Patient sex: M
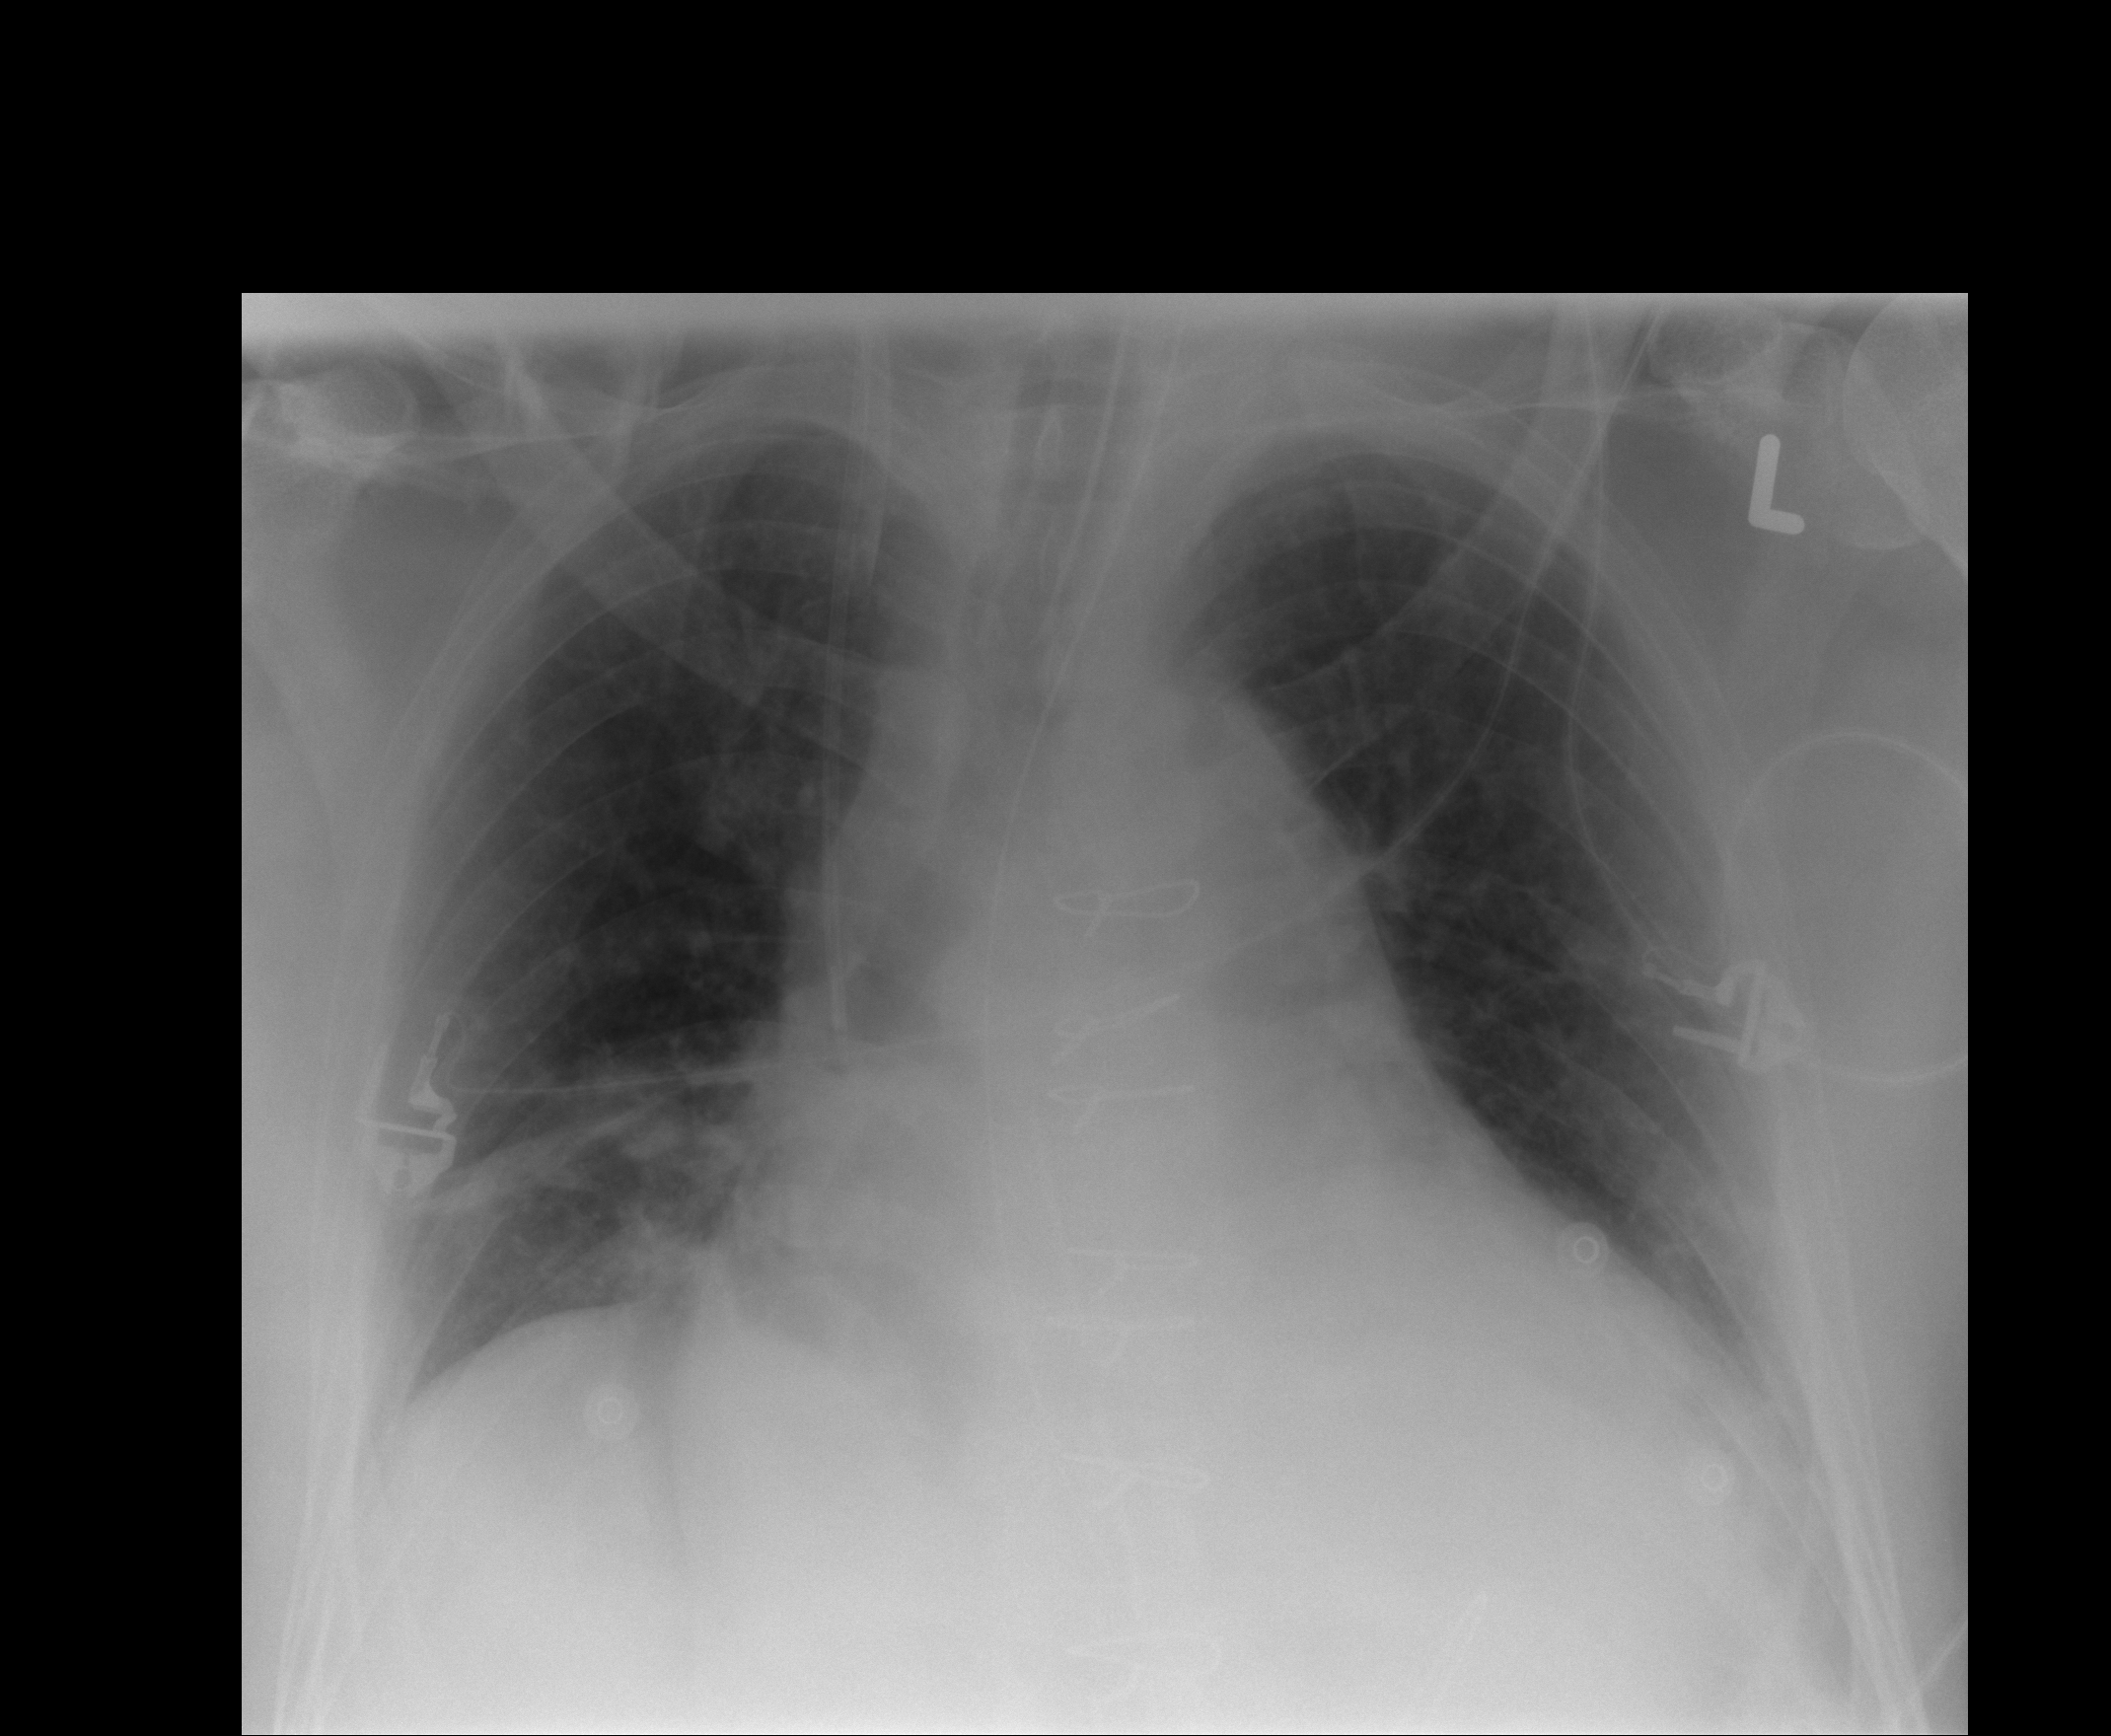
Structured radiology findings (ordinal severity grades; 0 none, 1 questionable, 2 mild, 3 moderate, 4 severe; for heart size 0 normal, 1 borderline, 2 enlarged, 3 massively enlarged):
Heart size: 2
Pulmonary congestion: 0
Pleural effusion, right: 0
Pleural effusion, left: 1
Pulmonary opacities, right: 0
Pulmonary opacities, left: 0
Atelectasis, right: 2
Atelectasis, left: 0